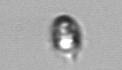
Label: Balanion